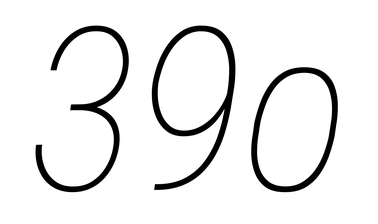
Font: Roboto-Italic_Condensed_Thin_Italic